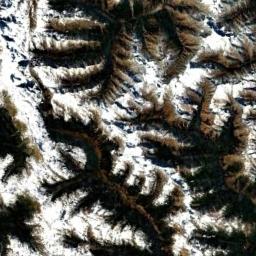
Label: snowberg